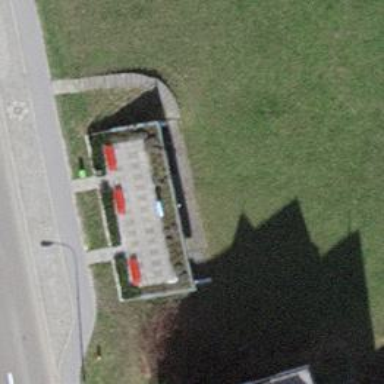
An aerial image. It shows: Red bench.